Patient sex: F
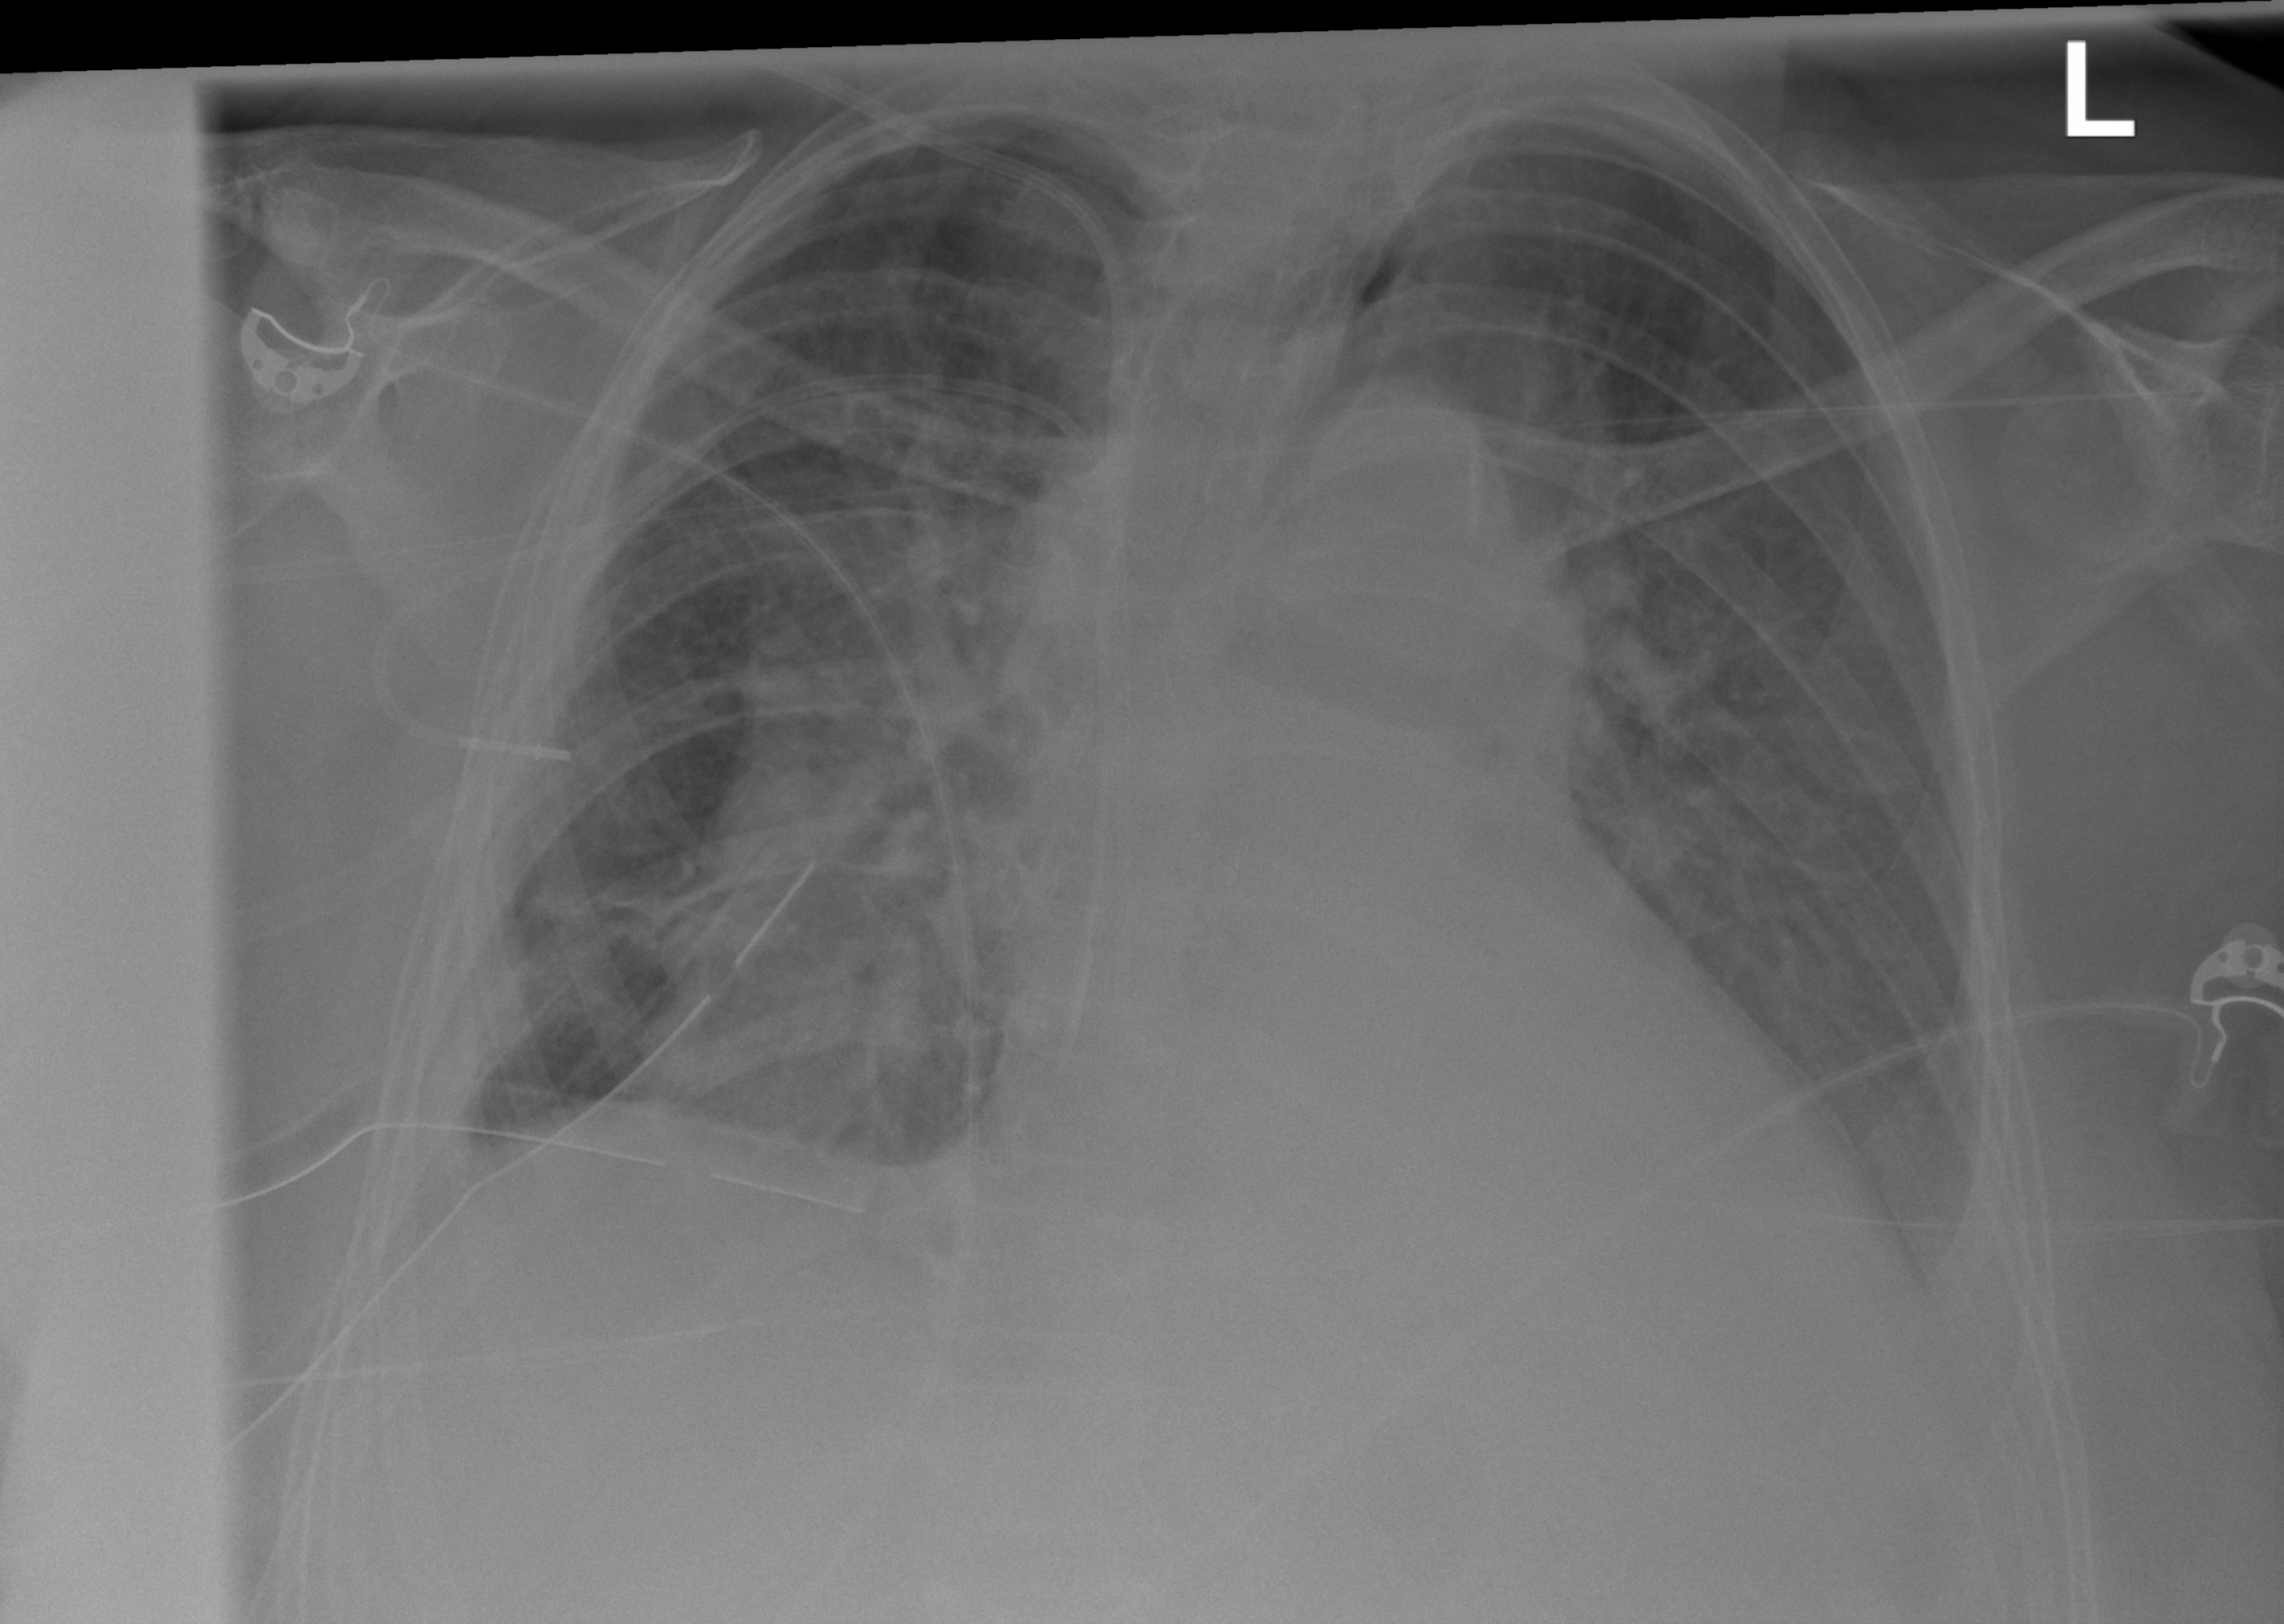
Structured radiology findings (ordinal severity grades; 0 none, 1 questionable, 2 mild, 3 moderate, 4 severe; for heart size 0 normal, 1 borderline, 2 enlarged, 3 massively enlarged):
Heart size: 2
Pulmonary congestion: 2
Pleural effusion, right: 0
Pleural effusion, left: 2
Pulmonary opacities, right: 0
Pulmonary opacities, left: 0
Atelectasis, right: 2
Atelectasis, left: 2